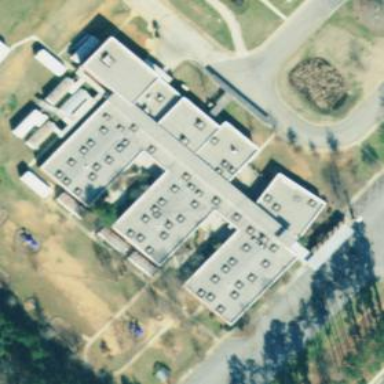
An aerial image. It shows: School building.